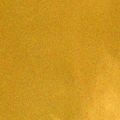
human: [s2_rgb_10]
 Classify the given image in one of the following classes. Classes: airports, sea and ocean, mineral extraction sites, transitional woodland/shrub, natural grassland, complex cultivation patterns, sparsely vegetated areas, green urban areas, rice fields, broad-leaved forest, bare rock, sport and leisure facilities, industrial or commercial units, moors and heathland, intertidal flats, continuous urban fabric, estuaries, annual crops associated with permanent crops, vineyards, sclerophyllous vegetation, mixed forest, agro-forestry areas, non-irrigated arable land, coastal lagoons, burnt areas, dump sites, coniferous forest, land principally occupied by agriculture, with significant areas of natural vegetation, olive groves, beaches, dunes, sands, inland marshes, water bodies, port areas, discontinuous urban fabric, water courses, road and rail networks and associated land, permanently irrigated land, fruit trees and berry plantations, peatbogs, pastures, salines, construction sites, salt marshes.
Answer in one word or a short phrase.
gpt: water bodies